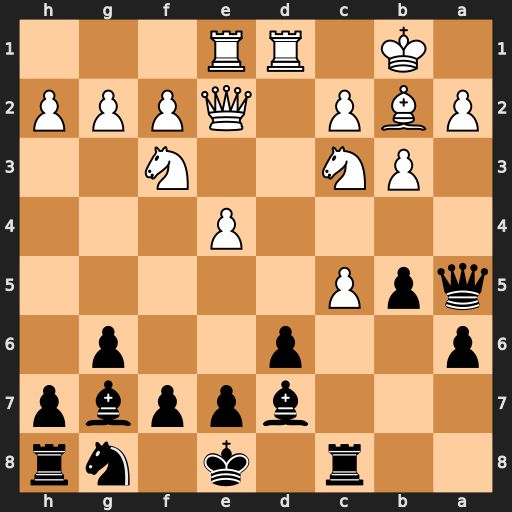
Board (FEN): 2r1k1nr/3bppbp/p2p2p1/qpP5/4P3/1PN2N2/PBP1QPPP/1K1RR3
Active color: b
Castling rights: k
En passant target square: -
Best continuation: Bxc3 Bxc3 Qxc3